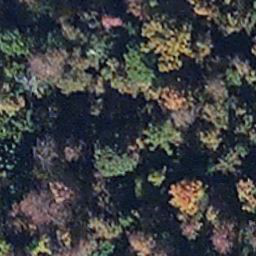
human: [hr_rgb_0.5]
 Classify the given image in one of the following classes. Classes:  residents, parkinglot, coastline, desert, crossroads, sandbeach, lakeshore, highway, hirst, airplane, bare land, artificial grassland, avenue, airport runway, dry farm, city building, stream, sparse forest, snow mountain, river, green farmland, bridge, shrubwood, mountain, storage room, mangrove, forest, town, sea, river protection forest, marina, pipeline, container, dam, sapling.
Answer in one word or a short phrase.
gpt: mangrove